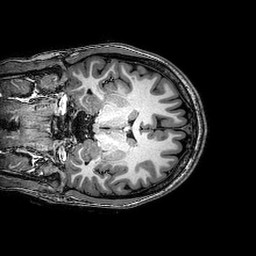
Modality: T1w
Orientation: coronal
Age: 24
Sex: female
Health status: healthy
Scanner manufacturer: philips
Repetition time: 0.008287 s
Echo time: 0.00381 s